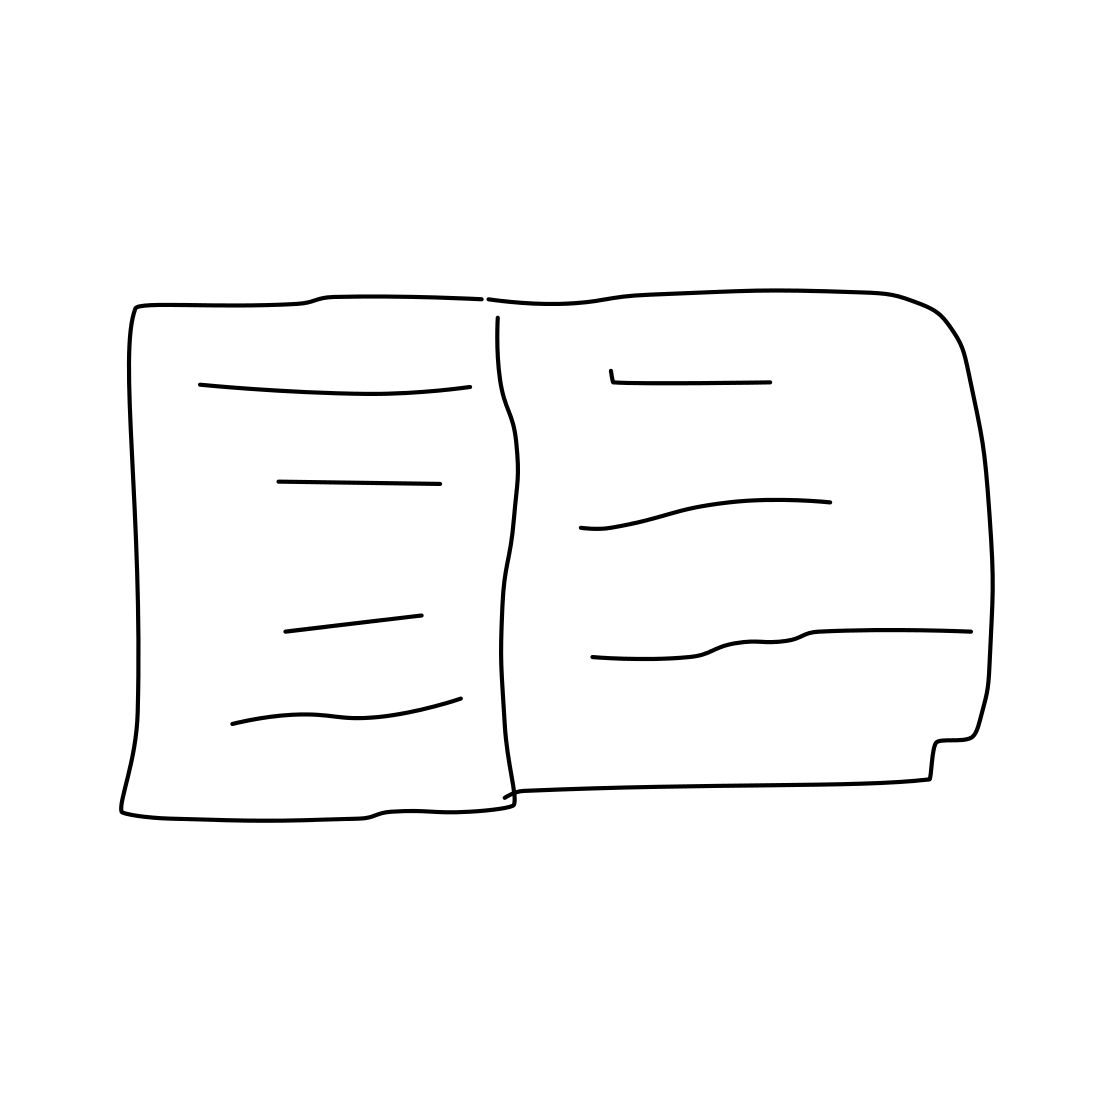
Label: book